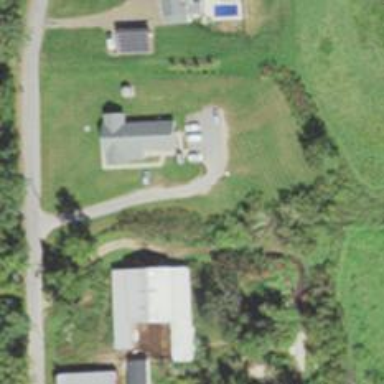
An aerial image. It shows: Residential driveway used as service road.